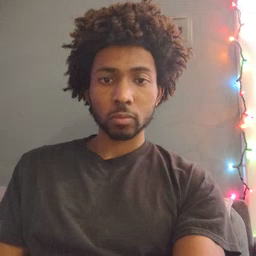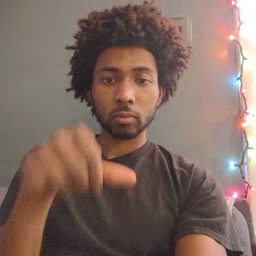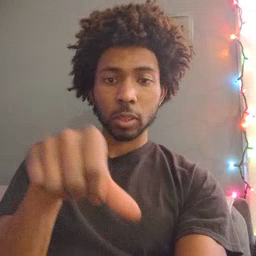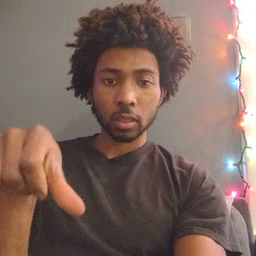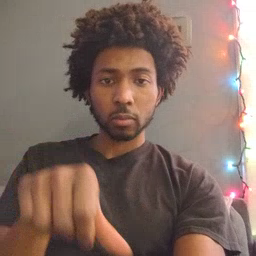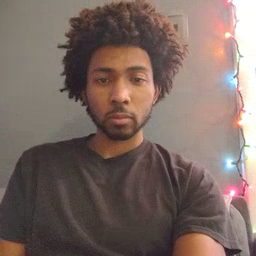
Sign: puzzle